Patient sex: M
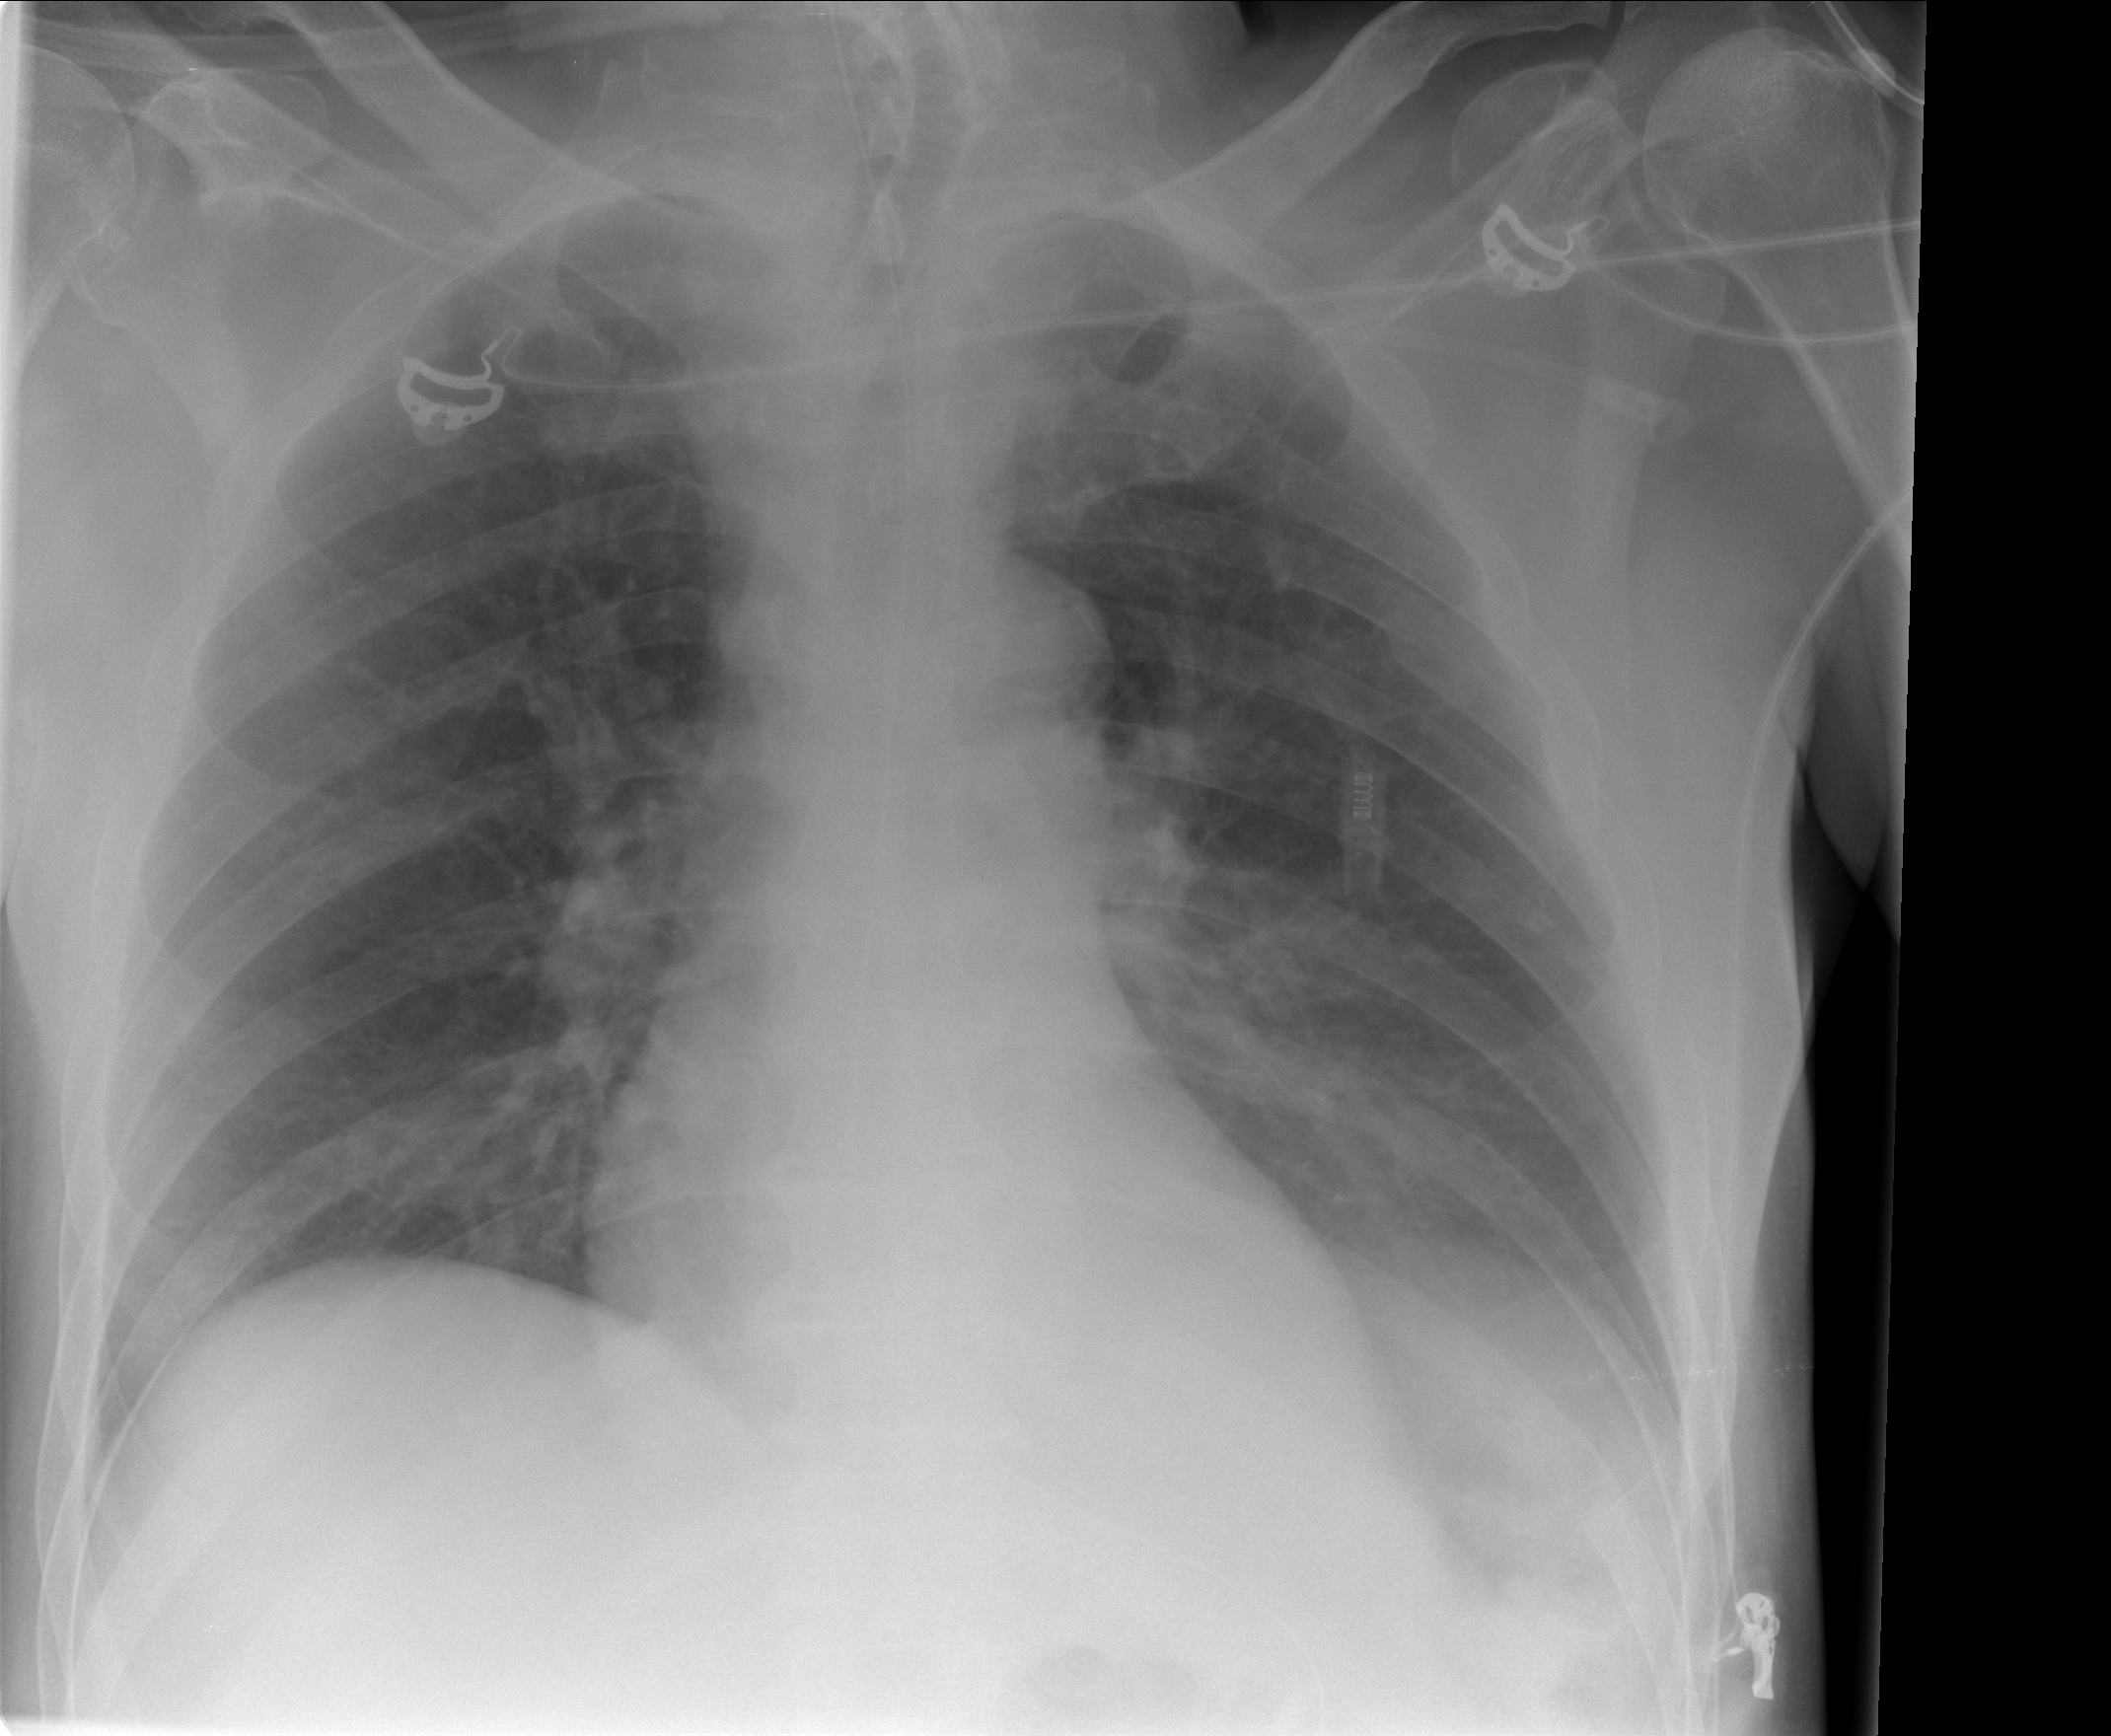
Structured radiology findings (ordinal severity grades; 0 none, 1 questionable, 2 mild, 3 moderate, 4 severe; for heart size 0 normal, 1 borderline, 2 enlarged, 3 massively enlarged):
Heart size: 0
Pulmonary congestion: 0
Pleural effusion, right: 0
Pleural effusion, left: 2
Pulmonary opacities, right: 0
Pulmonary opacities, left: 0
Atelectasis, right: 0
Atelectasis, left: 2